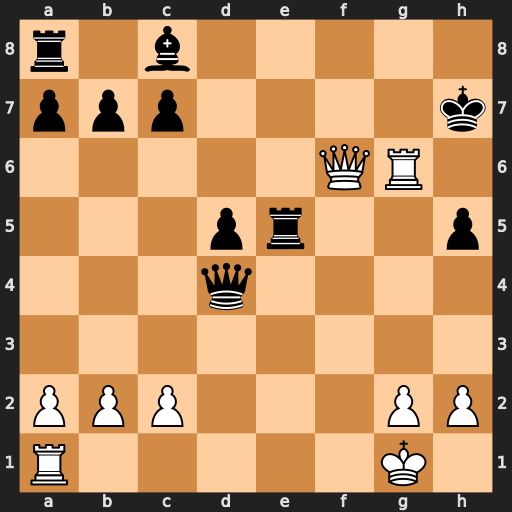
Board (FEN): r1b5/ppp4k/5QR1/3pr2p/3q4/8/PPP3PP/R5K1
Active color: w
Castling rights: -
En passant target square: -
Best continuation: Kh1 Re1+ Rxe1 Qxf6 Rxf6